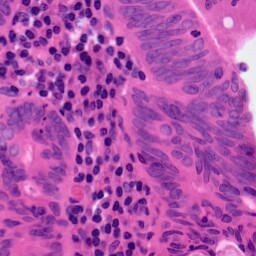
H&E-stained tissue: Colon